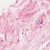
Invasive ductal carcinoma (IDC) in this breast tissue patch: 0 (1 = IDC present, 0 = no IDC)